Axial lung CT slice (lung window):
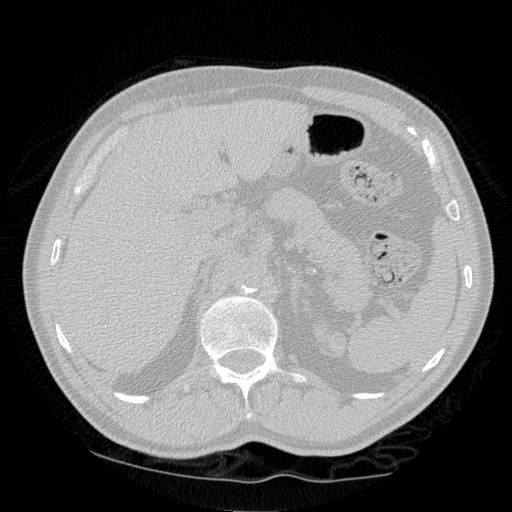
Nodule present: no